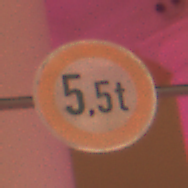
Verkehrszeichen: TatsaechlicheMasse
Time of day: Night
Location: Outdoor (Urban)
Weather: Overcast
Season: Winter
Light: Artificial